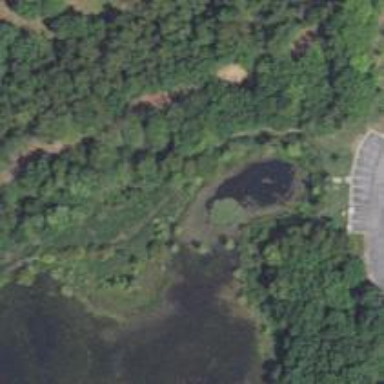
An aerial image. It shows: Peaceful pond surrounded by nature.